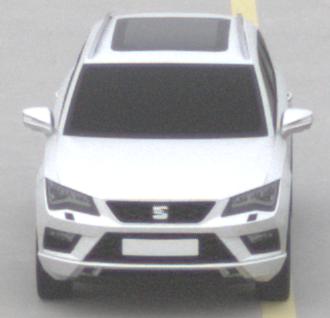
Make: SEAT
Model: Ateca 1.0 TSI Ecomotive
Detailed model: Ateca (5FP)
Model produced from: 2016/08
Model produced until: 2018/08
Doors: 5
Color: white
Road condition: dry road
Daytime: morning or afternoon
Contrast: low contrast